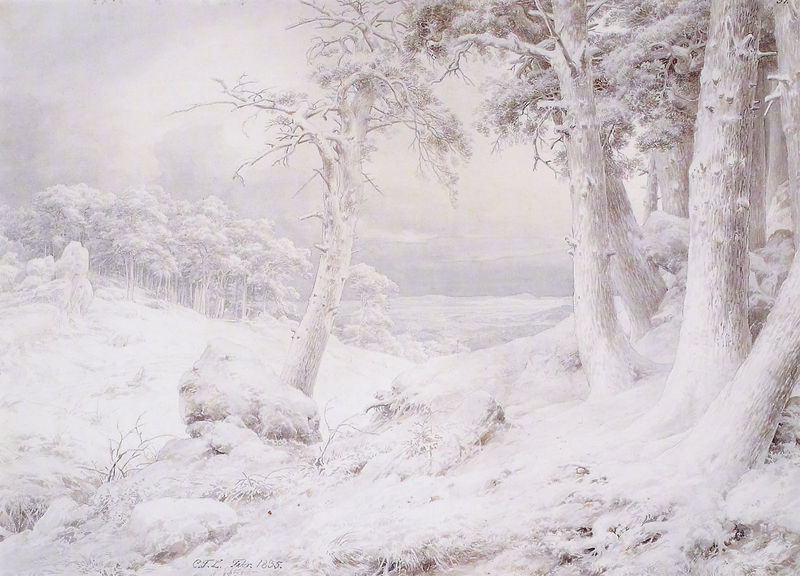
Titel: Schneelandschaft
Künstler: Caspar David Friedrich
Institution: Dresden, Staatliches Kupferstichkabinett
Schlagwörter: baum, himmel, weiß, bäume, landschaft, schnee, stein, hügel, kalt, natur, weite, wald, hang, leer, nebel, winter, japanisch, winterlandschaft